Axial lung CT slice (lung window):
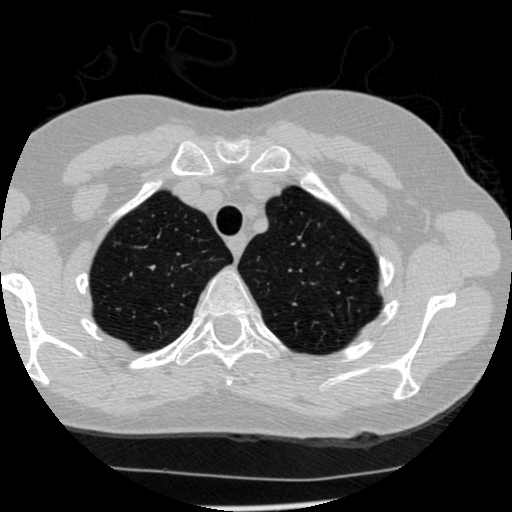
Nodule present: no